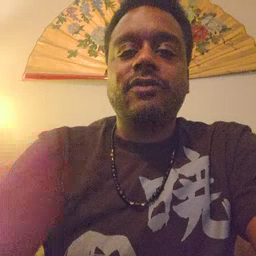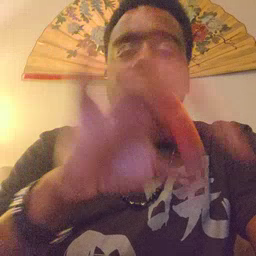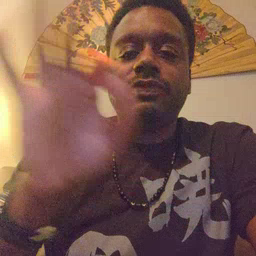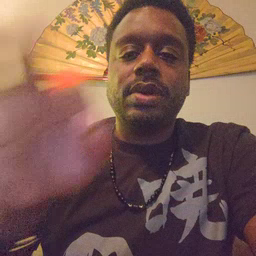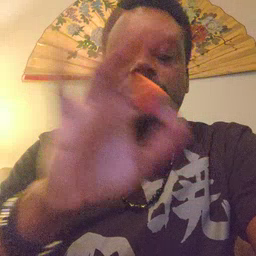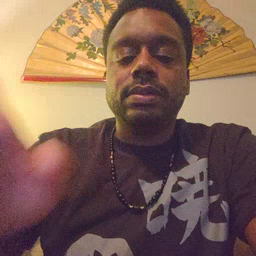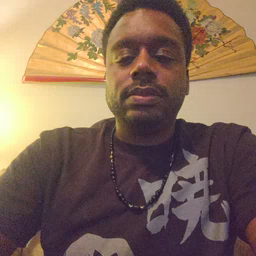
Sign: frenchfries